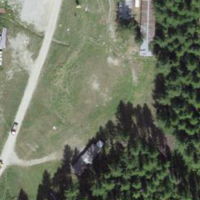
EUNIS habitat code: 26
Species observed at this site:
Rhododendron ferrugineum
Rupicapra rupicapra
Lycaena phlaeas